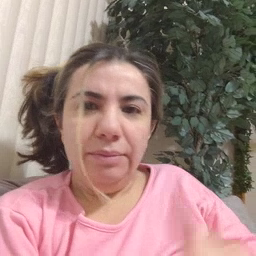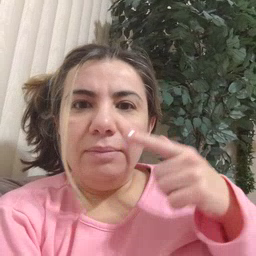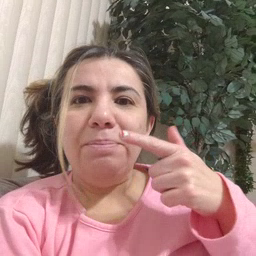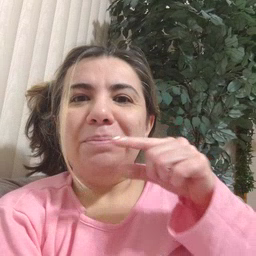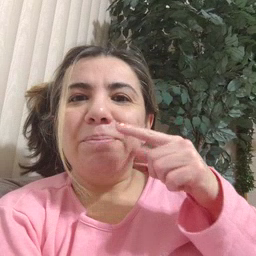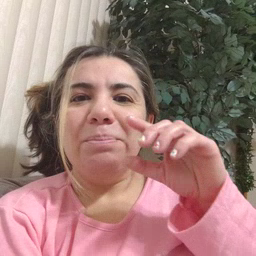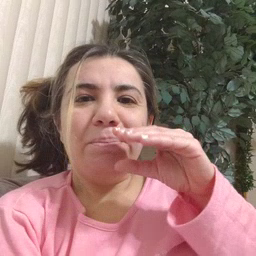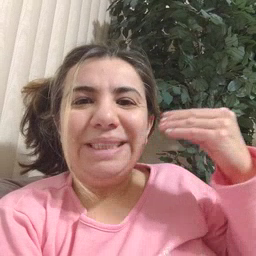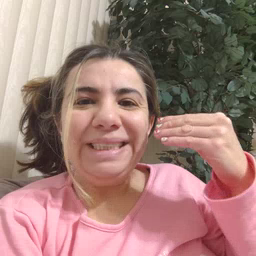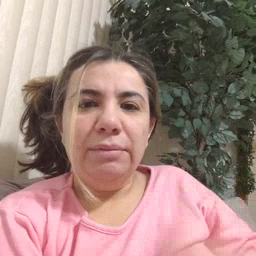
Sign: smile